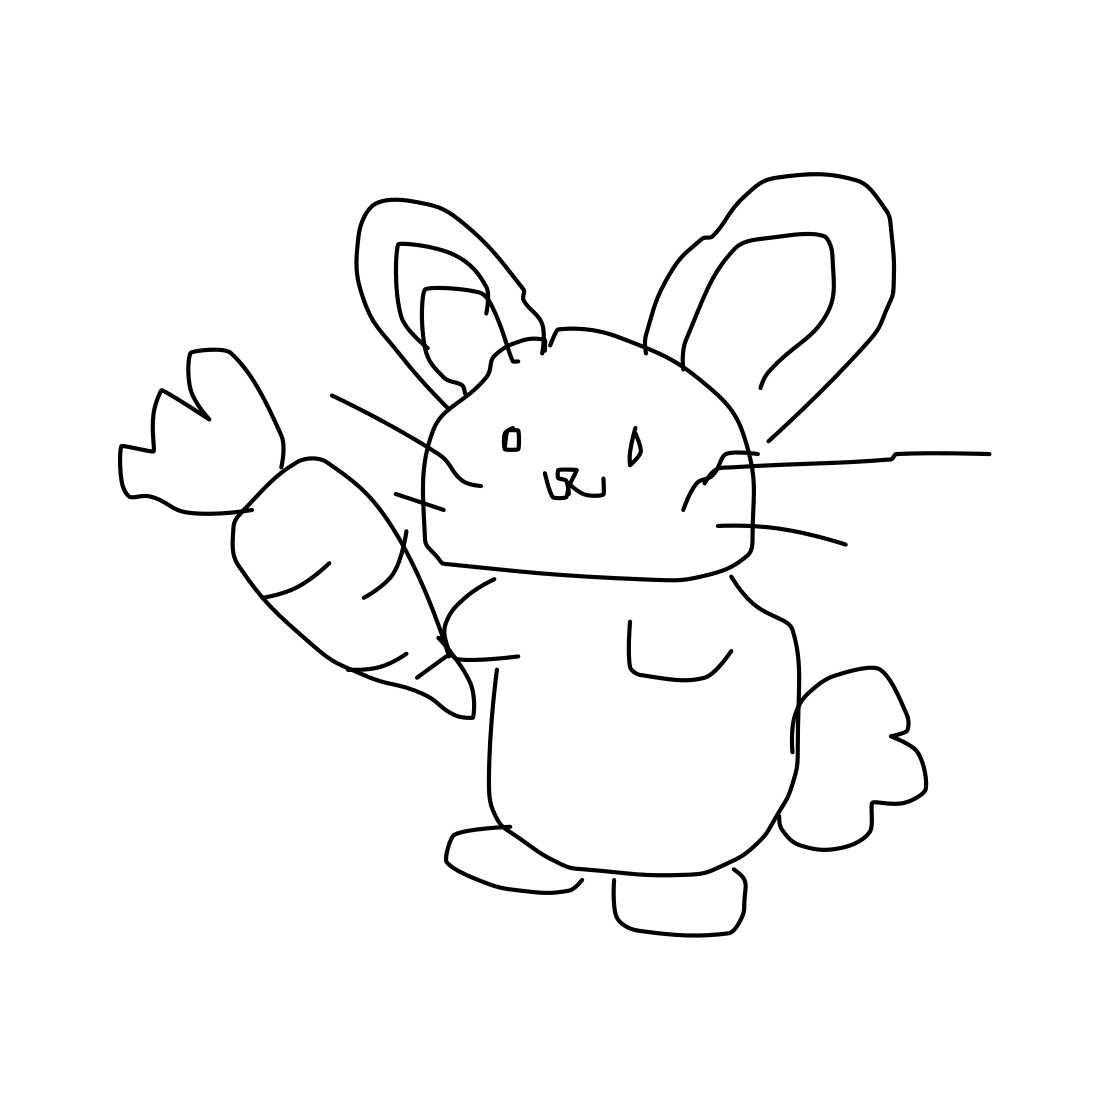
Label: rabbit